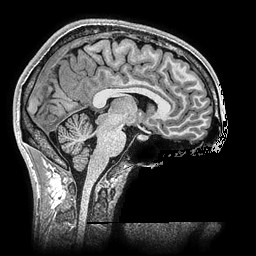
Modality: T1w
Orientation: sagittal
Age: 22
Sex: male